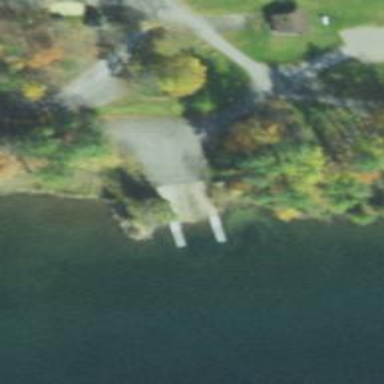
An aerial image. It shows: Slipway on service road for leisure land activities.